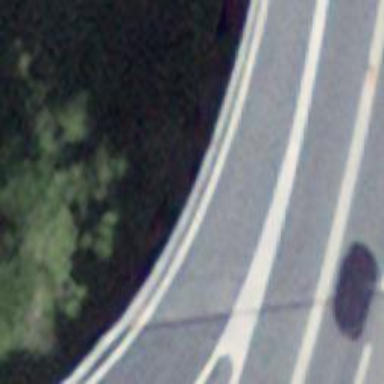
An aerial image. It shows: Asphalt surface bridge on trunk link highway.